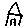
Label: house